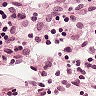
Metastatic tissue present: no